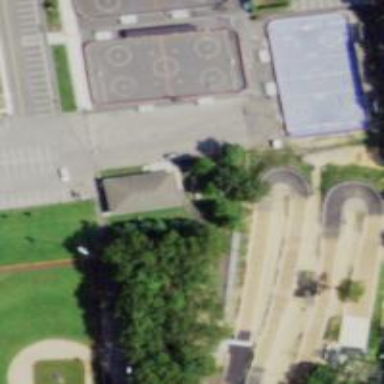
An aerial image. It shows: Hockey spot.